Question: I am currently coding a Minesweeper game to learn a bit more about using objects in my code. The way that I am generating the board is:
- - - - - -
After the board successfully generates, there are occasional tiles which have an incorrect value, generally 1 less than they should be. Often a "1" or "2" tile that should be a "2" or "3" tile. There is no pattern to this which I can discern, which makes it rather frustrating. I'm sure that I could structure my code differently, such as iterating through the board and adding numerical values after every bomb has been placed, but that isn't really how I want to do it. I think this way is cooler.
I have removed the graphical stuff because it isn't necessary for this problem, and I think this is already a lengthy bit of code to post in a question on here. You should be able to paste it into your IDE and have it run fine, and the game boards will be output to your console.
I have the boards set up to 5x5, with 5 bombs, although this issue persists across all board sizes and bomb densities. This issue is not super frequent, and doesn't appear on every single board. I generally see it after 2-3 runs of the program on a board this size, so be prepared for that.
Here is an example image, for anyone who does not wish to open up their IDE. As you can see, the "1" tiles is adjacent to 2 bombs:

But without further ado, here is my code. Thanks!
'''
import java.util.concurrent.ThreadLocalRandom;
public class Main {
public static void main(String[] args) {
Board board = new Board(5, 5, 5);
board.setupBoard();
board.printBoard();
}
}
class Board {
/*
* height: the height of the game board (in Tiles)
* width: the width of the game board (in Tiles)
* bombs: the total number of bombs to be spawned
* tiles: 2d array of Tile objects, which store
* important game information
*/
private int rows, cols, bombs;
private Tile[][] tiles;
/*
* Constructor - assigns values to height, width and bombs
*/
Board(int rows, int cols, int bombs) {
this.rows = rows;
this.cols = cols;
this.bombs = bombs;
tiles = new Tile[rows][cols];
}
Tile[][] getTiles() {
return tiles;
}
/*
* Iterates tiles adjacent to bomb tile if:
* - Tile is not a bomb
* - Tile exists
*/
private void bombIterate(int y, int x) {
if(x >= 0 && y >= 0 && x < cols && y < rows && tiles[y][x].getValue() != 9) {
tiles[y][x].setValue(tiles[y][x].getValue() + 1);
}
}
/*
* Determines if a tile exists or not to easier avoid bound errors
*/
boolean validClick(int y, int x) {
if(x >= 0 && y >= 0 && x < cols && y < rows && tiles[y][x].getValue() != 9
&& !tiles[y][x].isClicked()) {
return true;
}
return false;
}
/*
* Sets up all bombs and tile values
*/
void setupBoard() {
/*
* Initializes the game board with 0's
*/
for(int y = 0; y < rows; y++) {
for(int x = 0; x < cols; x++) {
tiles[y][x] = new Tile(0);
}
}
/*
* Randomly distributes bombs to the game board
*/
int randRow; int randCol;
while(bombs > 0) {
randRow = ThreadLocalRandom.current().nextInt(0, rows);
randCol = ThreadLocalRandom.current().nextInt(0, cols);
if(tiles[randRow][randCol].getValue() != 9) {
tiles[randRow][randCol].setValue(9);
/*
* Iterate tile values around placed bomb
*/
for(int y = randRow - 1; y < randRow + 2; y++) {
for(int x = randCol - 1; x < randCol + 2; x++) {
if(y != randCol || x != randRow) {
bombIterate(y, x);
}
}
}
bombs--;
}
}
}
/*
* Prints the game board (to console)
*/
void printBoard() {
for(int y = 0; y < rows; y++) {
System.out.println();
for(int x = 0; x < cols; x++) {
System.out.print(tiles[y][x].getValue() + " ");
}
}
}
}
class Tile {
/*
* value = the numerical value of the tile
* 9 = bomb, 0-8 = number of adjacent bombs
*
* clicked = boolean - represents if the tile has
* been interacted with yet
*
* button = the GUI button that is linked to
* the tile
*/
private int value;
private boolean clicked;
Tile(int value) {
this.value = value;
this.clicked = false;
}
/*
* Sets a tile's "clicked" value to true/false
*/
void setClicked(boolean clicked) {
this.clicked = clicked;
}
/*
* Returns if the tile has been clicked or not
*/
boolean isClicked() {
return clicked;
}
/*
* Returns the tile's value
*/
public int getValue() {
return value;
}
/*
* Used to set the tile's value to a new integer
*/
void setValue(int value) {
this.value = value;
}
}
'''
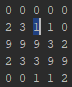
Answer: Your logic is messed up here:
'''
for(int y = randRow - 1; y < randRow + 2; y++) {
for(int x = randCol - 1; x < randCol + 2; x++) {
if(y != randCol || x != randRow) {
bombIterate(y, x);
}
}
}
'''
You are using 'y' for rows, but test 'y != randCol'. Similar problem with 'x' and 'x != randRow'.